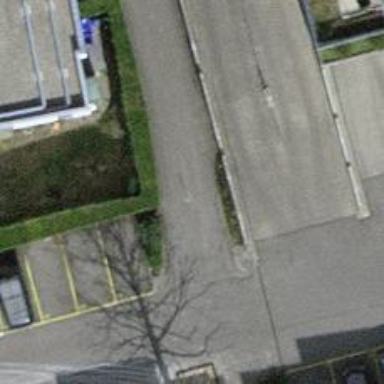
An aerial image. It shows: Bollard.